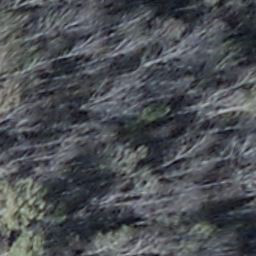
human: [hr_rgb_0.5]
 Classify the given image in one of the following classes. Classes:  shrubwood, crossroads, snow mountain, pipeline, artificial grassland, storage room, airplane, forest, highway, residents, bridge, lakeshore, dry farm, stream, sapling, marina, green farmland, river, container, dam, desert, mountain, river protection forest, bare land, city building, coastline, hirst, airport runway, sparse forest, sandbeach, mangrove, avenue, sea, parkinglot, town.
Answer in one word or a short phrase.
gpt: shrubwood